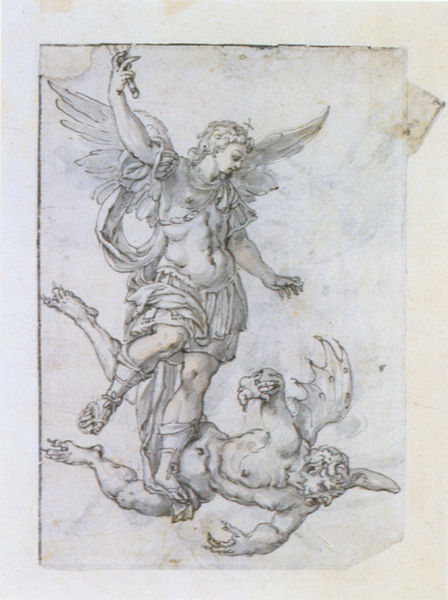
Titel: Hl. Michael als Sieger über Luzifer
Künstler: Hans Reichle
Standort: Augsburg, Zeughaus (EU - D - B)
Schlagwörter: feder, flügel, hand, himmel, kampf, mann, menschen, hut, männer, zeichnung, richter, böse, federn, blatt, engel, papier, schwer, füsse, muskeln, sandalen, liegend, barfuss, kreuz, schwert, soldat, waffe, krallen, rüstung, sieg, sandale, gut, hölle, teufel, sturz, kralle, hörner, erzengel, sieger, satan, luzifer, zepter, michael, monster, gabriel, besiegt, gefallener engel, enrzengel